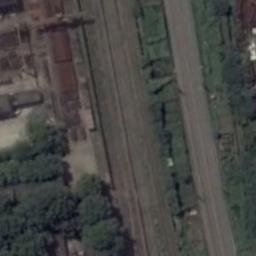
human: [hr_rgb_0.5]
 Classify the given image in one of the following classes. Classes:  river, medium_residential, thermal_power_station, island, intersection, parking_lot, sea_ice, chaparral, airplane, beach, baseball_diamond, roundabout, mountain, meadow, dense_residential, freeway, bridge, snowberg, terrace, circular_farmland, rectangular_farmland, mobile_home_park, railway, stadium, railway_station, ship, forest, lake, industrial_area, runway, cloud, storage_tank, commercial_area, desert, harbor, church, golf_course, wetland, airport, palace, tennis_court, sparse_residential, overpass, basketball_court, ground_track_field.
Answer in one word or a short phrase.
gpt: railway